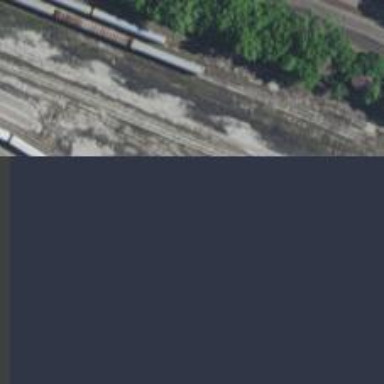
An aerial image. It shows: Rail spur service.